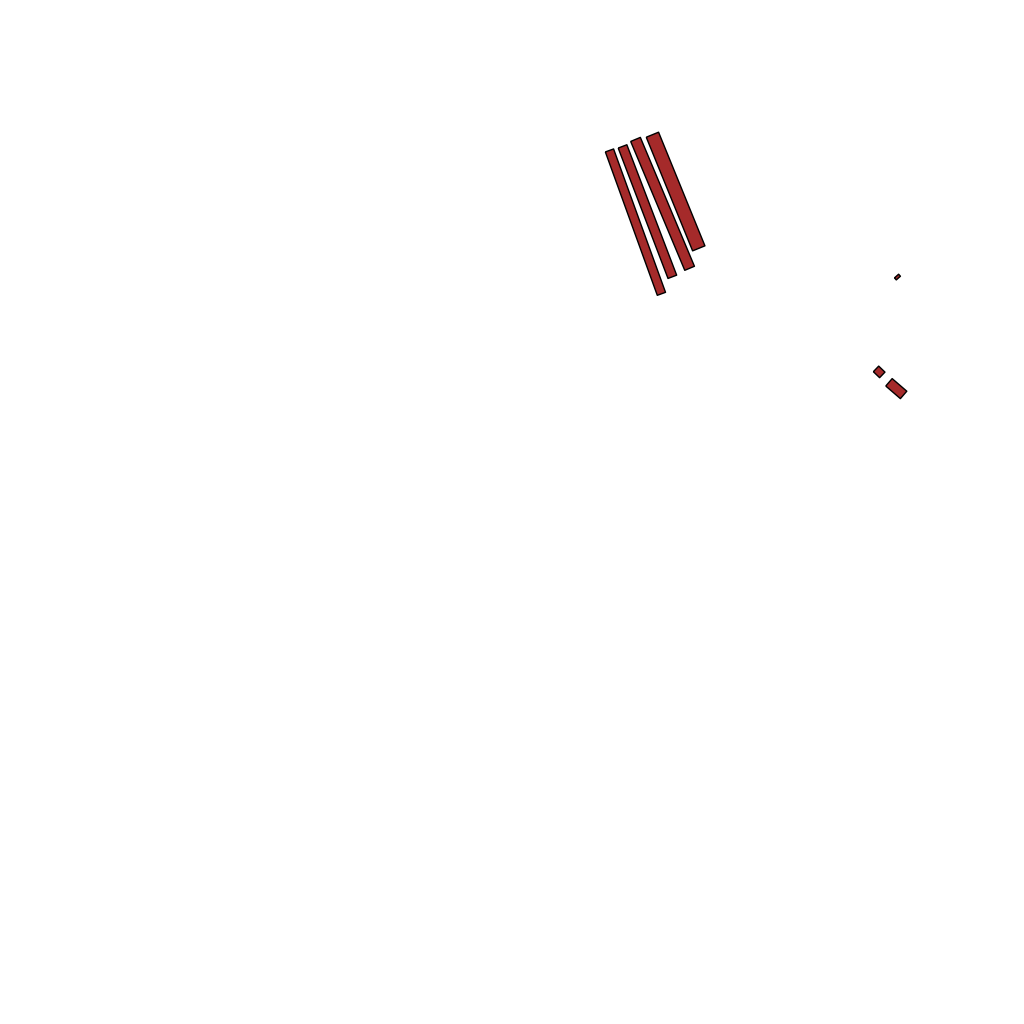
Tags: overhead vector_map, industrial, recreation, residential, density_5, Facility, 1.0 km²